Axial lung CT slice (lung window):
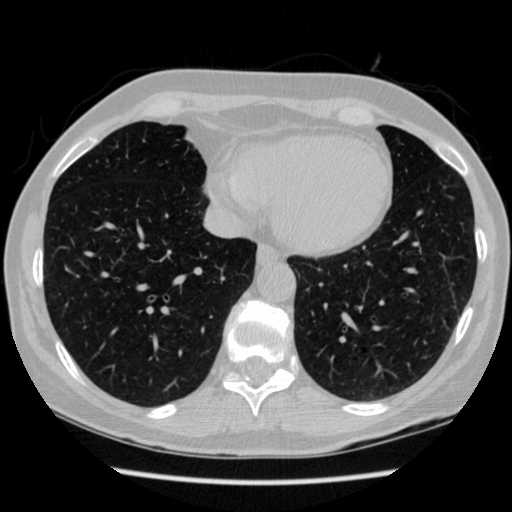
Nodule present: no